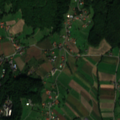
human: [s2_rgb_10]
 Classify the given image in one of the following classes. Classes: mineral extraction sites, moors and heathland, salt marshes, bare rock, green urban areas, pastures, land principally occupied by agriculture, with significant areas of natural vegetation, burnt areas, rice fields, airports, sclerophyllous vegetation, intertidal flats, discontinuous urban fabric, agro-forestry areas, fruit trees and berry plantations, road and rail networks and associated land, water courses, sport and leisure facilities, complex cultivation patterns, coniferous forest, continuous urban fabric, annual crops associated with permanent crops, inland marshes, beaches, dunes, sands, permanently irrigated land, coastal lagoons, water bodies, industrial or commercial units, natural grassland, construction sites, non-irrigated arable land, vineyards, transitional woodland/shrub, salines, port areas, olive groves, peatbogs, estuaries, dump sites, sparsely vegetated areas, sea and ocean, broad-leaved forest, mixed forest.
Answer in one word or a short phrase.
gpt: discontinuous urban fabric, non-irrigated arable land, pastures, complex cultivation patterns, broad-leaved forest